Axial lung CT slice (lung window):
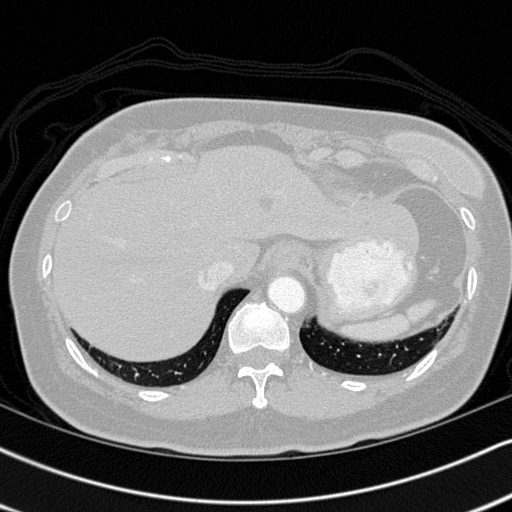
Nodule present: no